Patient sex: M
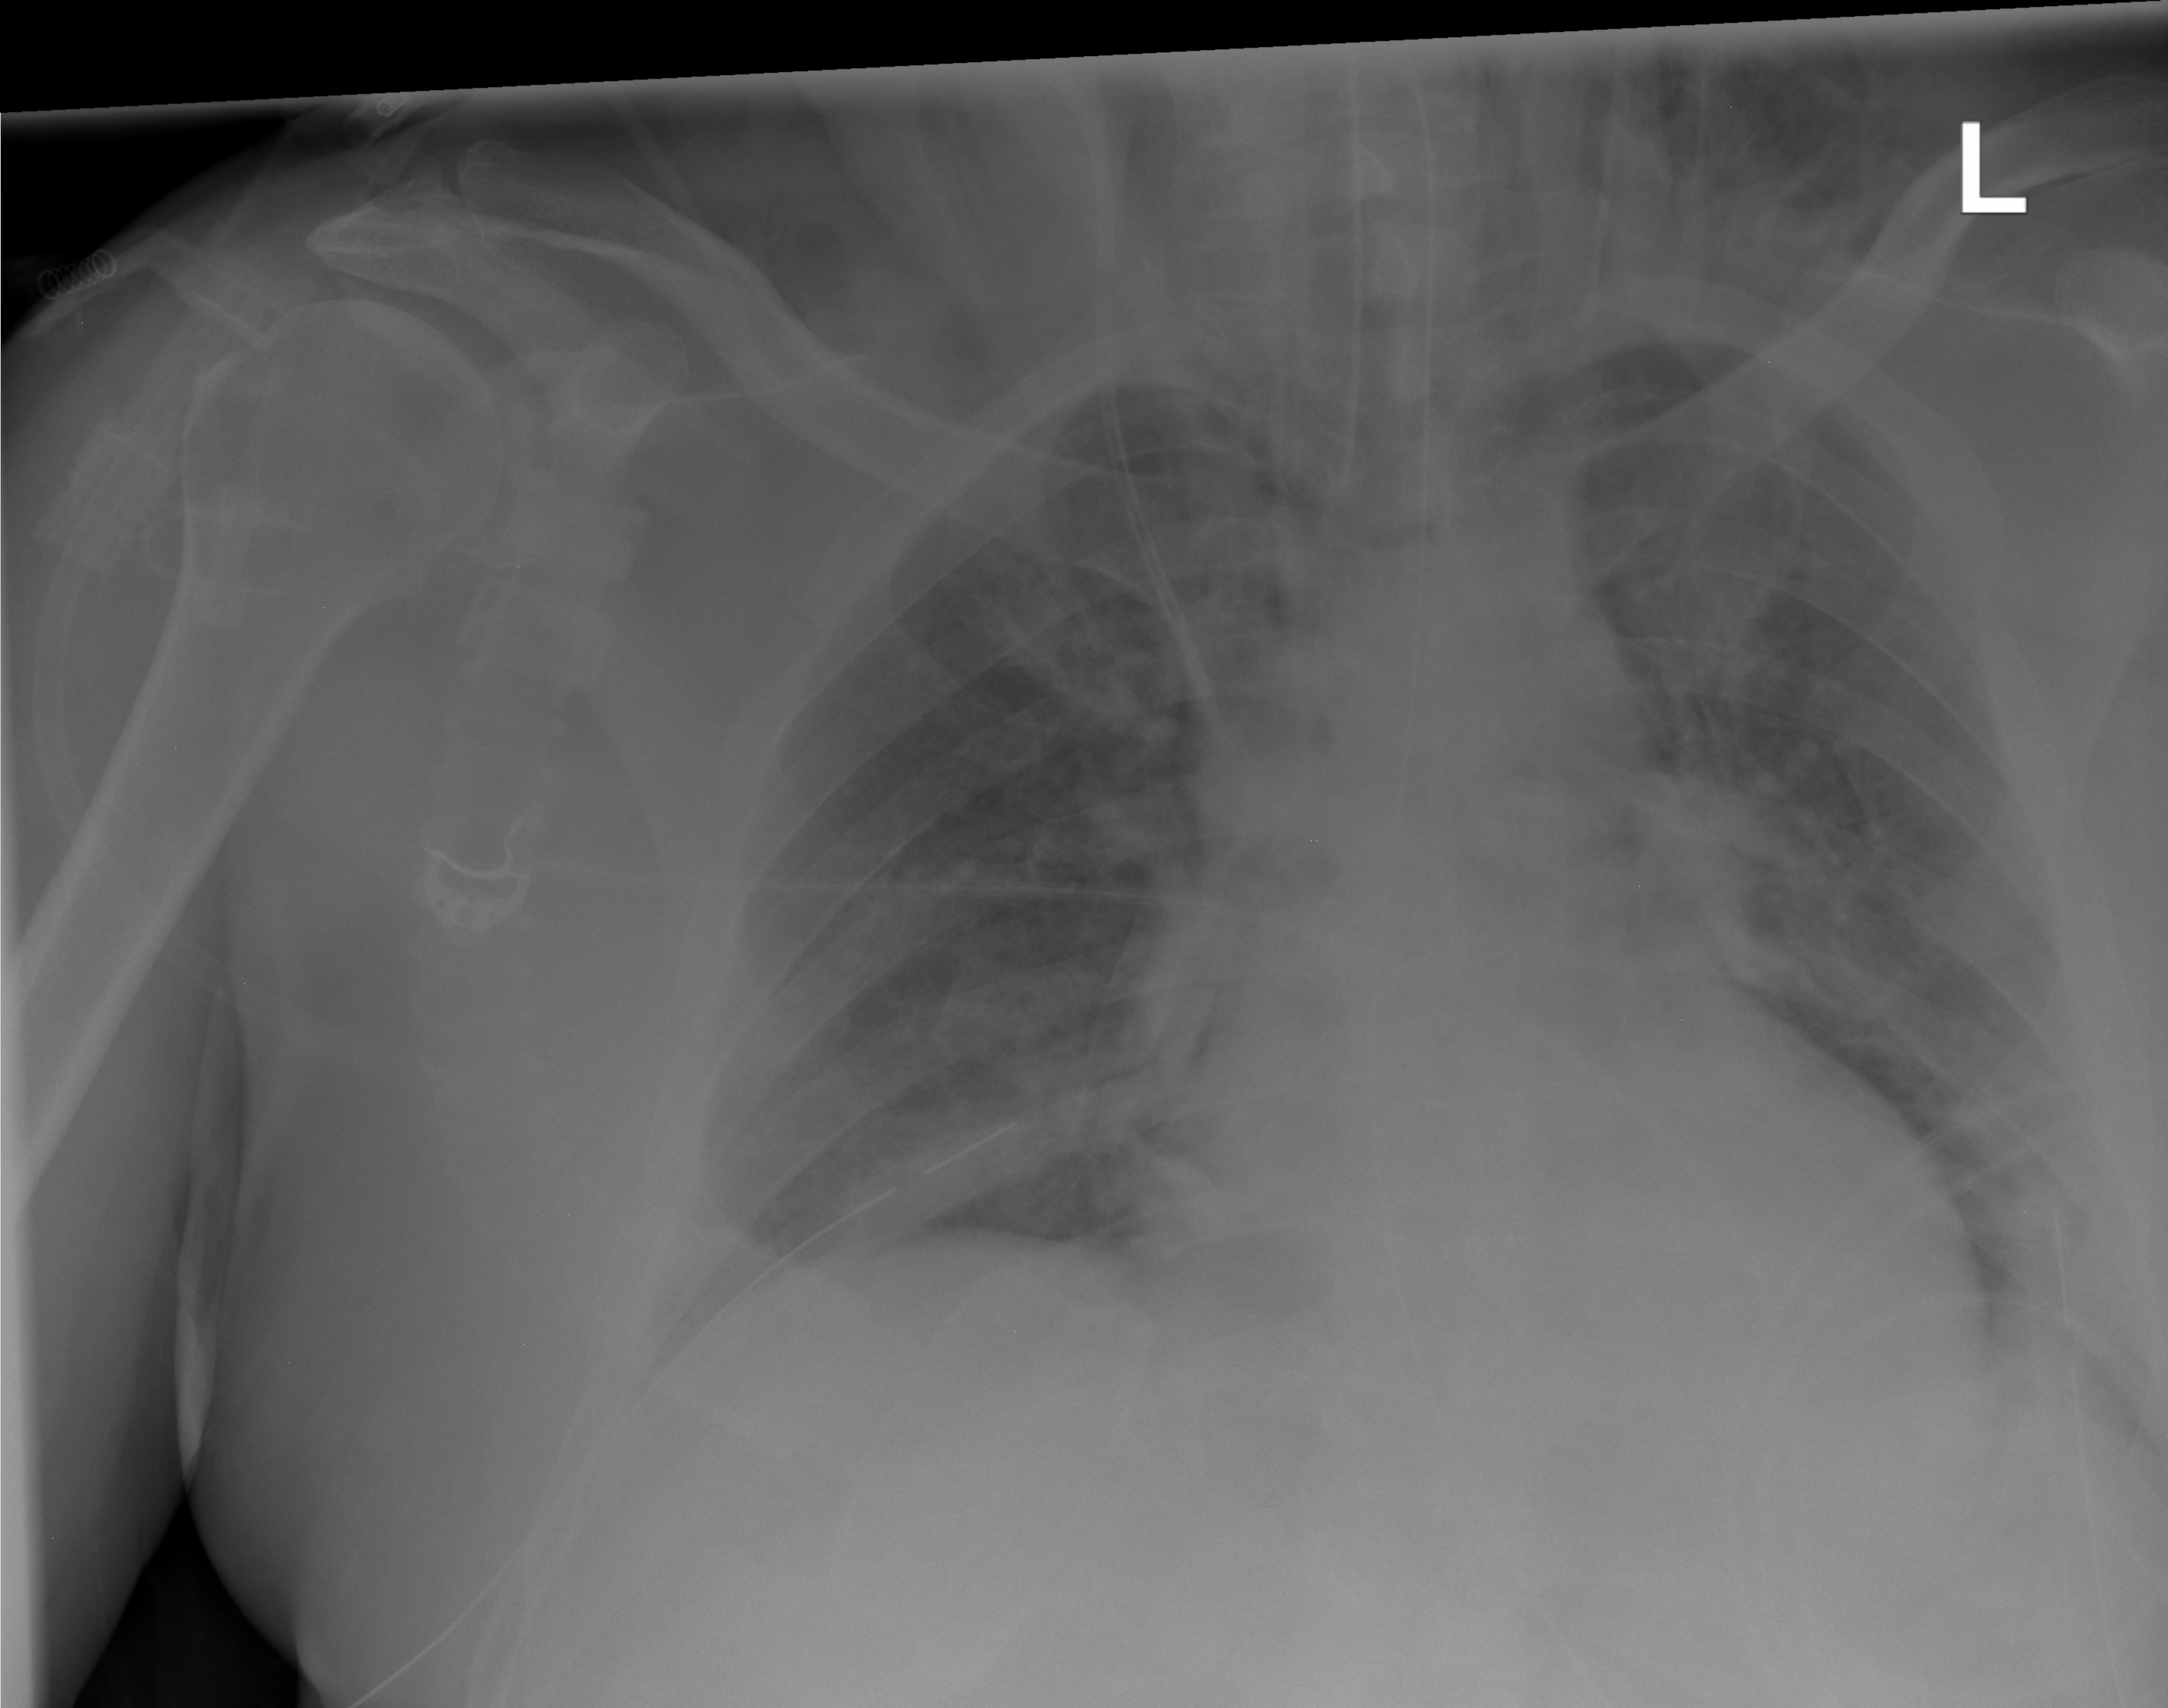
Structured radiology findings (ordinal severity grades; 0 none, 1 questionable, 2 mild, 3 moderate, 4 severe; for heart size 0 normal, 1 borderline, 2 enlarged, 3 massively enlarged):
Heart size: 1
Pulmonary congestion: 2
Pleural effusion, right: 1
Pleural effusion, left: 2
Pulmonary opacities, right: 2
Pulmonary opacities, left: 2
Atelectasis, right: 2
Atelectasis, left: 2